Question: I have 10 cells, 'A1:A10'. Each contains a number. I'd like to calculate the following sum, where p is cell's number:

In other words, how to convert the sum depicted above into a 'sum' function from Excel?
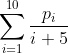
Answer: Consider:
'''
=SUMPRODUCT((A1:A10)/(5+ROW(1:10)))
'''
<URL>